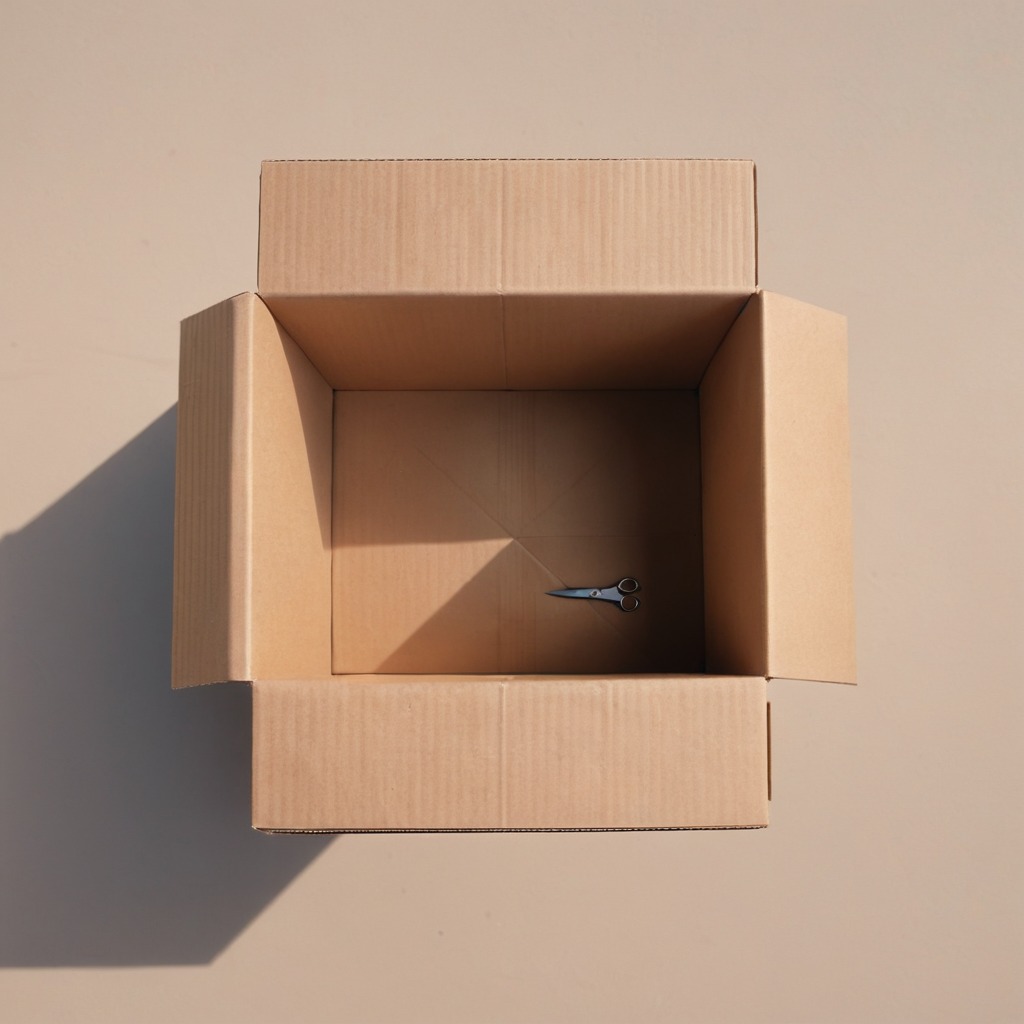
A scissor lies on the cardboard box surface in an outdoor workshop during daytime bright natural light soft shadows slightly creased but